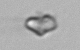
Label: detritus_transparent